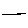
Label: line